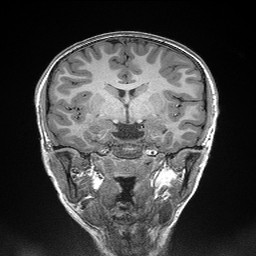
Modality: T1w
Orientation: sagittal
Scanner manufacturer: siemens
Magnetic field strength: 3 T
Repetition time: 2.3 s
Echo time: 0.00298 s